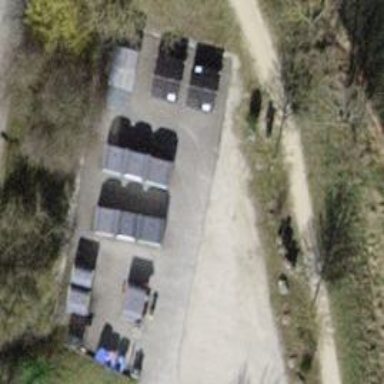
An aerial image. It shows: Recycling container for recycling.